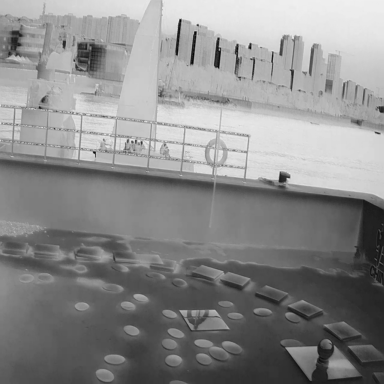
There is a sailboat in the infrared image.